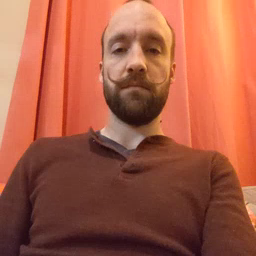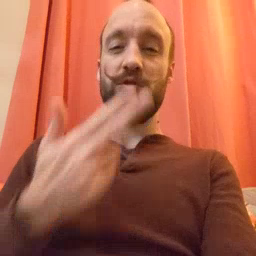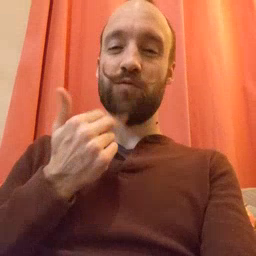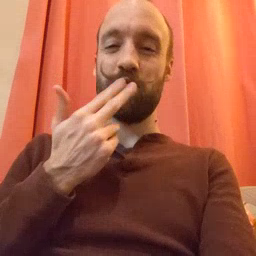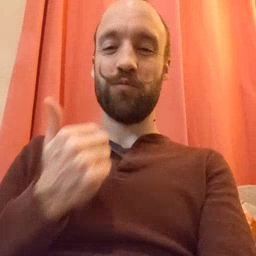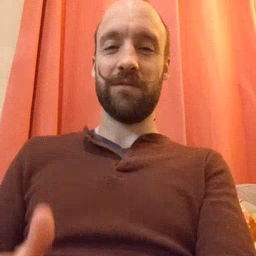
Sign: cute